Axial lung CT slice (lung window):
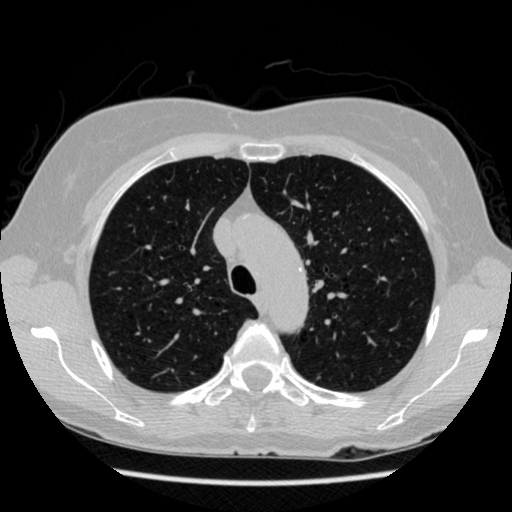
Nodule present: no